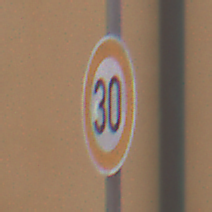
Verkehrszeichen: Geschwindigkeit30
Umgebung: Outdoor, Urban
Tageszeit: Midday
Wetter: Overcast
Licht: Natural
Jahreszeit: NotSpecified
Kontrast: LowContrast